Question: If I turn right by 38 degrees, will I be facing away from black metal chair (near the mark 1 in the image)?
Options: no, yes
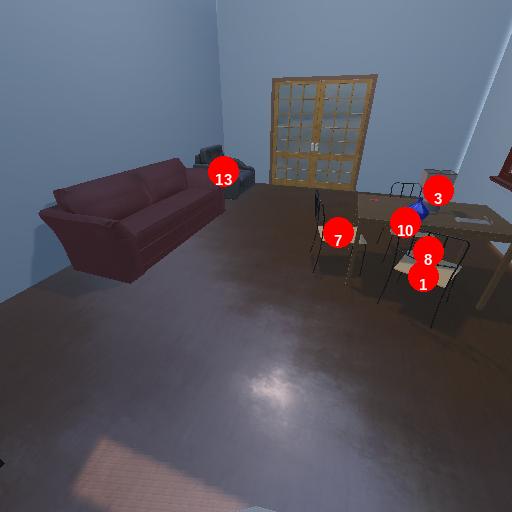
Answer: no